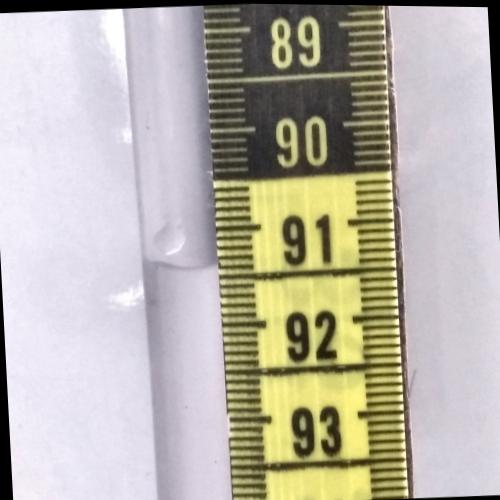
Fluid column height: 91.4 cm